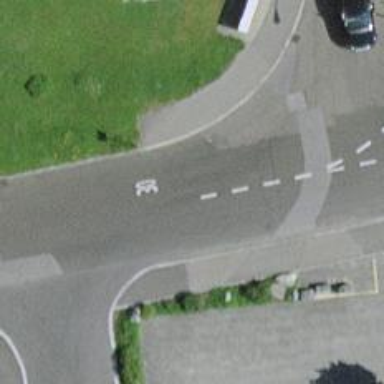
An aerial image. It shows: Uncontrolled road crossing with markings.